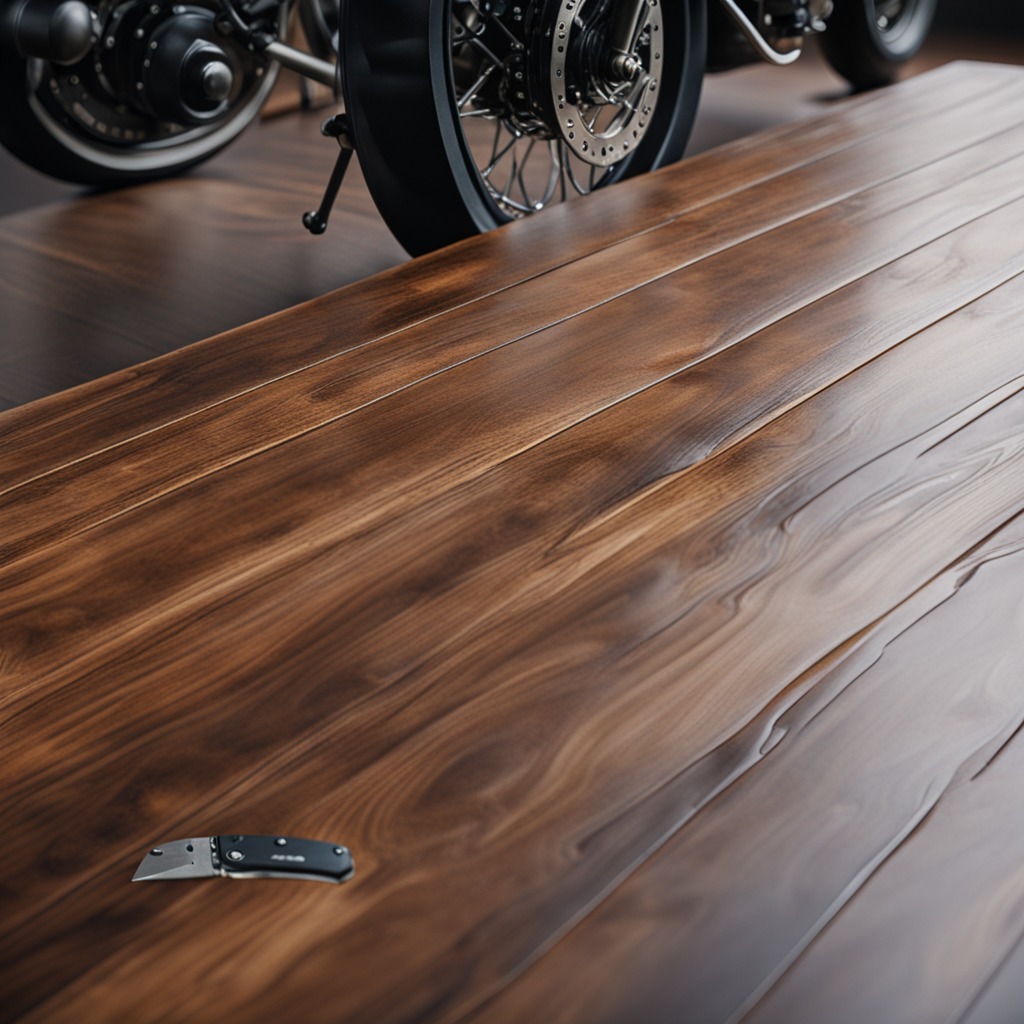
A utility knife is lying on the oil-spilled wooden table in a vintage motorcycle garage.